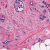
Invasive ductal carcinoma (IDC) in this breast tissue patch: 1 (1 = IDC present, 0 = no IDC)